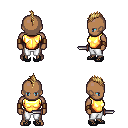
a pixel art fantasy rpg character, male body template, human, dark skin, gold chest armor, white pants, blonde mohawk hairstyle, leather bracers, ghillies, dagger, four views (front, back, left, right), 2x2 character sprite sheet, small pixel art, hard edges, no anti-aliasing